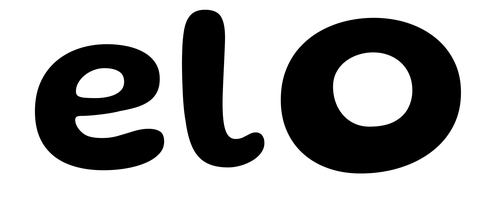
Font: Gluten_SemiBold